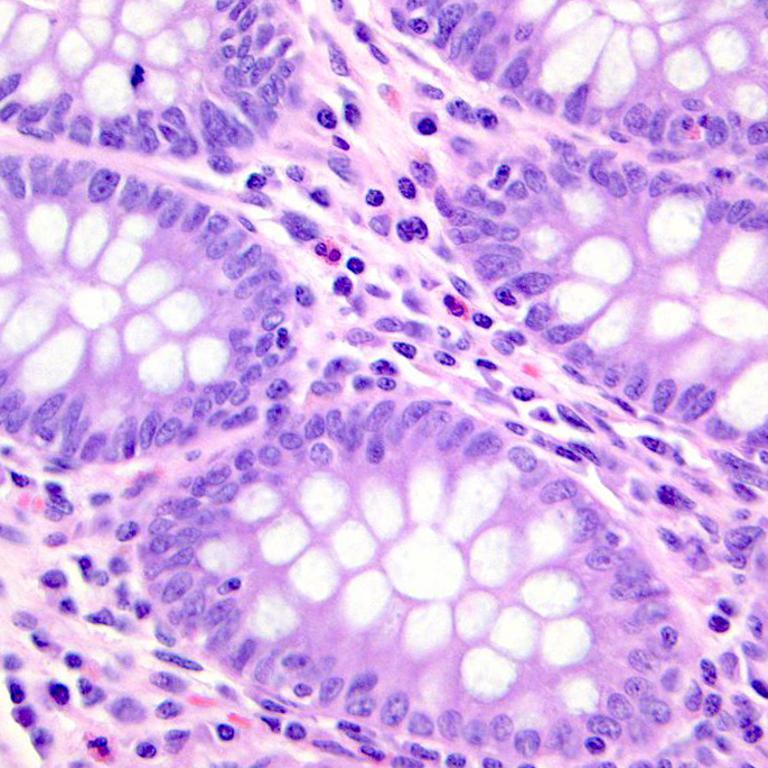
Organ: colon
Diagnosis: benign